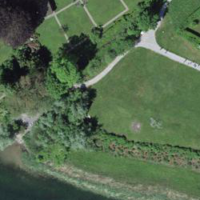
EUNIS habitat code: 23
Species observed at this site:
Lythrum salicaria
Corvus corone
Fulica atra
Anas platyrhynchos
Streptopelia decaocto
Medicago lupulina
Aix galericulata
Passer domesticus
Coloeus monedula
Dactylis glomerata
Filipendula ulmaria
Chroicocephalus ridibundus
Turdus merula
Milvus milvus
Pica pica
Epilobium hirsutum
Columba livia
Equisetum hyemale